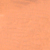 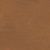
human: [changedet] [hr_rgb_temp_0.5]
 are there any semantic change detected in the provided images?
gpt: No change was made.